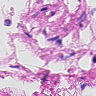
Metastatic tissue present: no